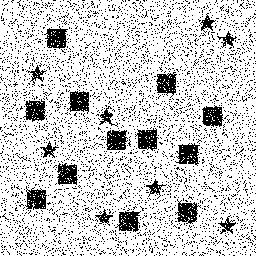
Squares: 12
Triangles: 0
Stars: 8
Total shapes: 20